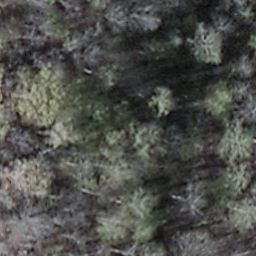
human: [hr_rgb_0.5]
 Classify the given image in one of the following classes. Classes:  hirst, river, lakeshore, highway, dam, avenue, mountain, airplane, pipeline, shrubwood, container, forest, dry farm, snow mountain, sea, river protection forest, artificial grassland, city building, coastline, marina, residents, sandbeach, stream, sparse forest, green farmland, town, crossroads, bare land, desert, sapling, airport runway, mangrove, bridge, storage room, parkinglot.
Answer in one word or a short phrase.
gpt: shrubwood